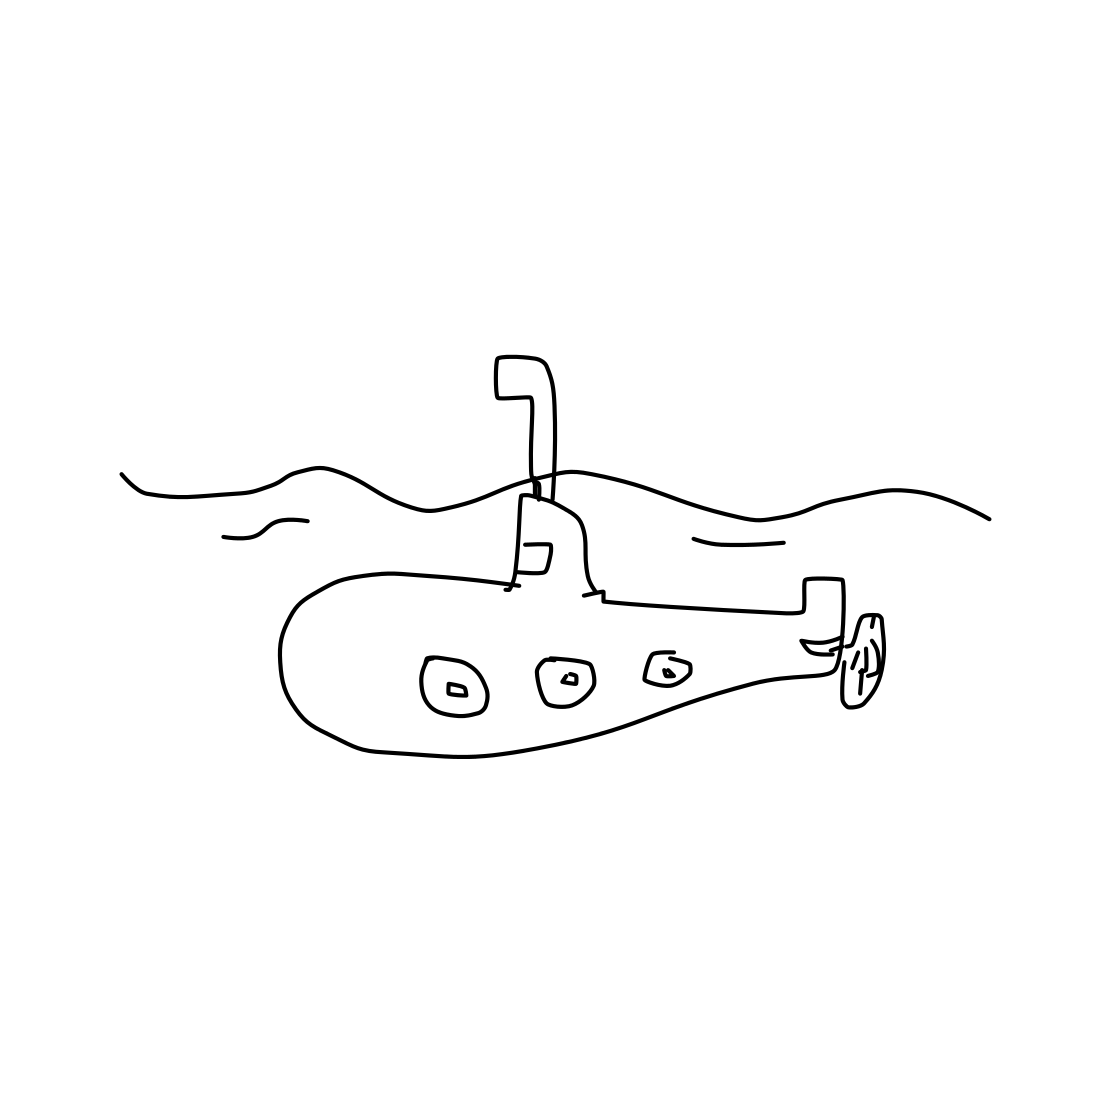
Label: submarine